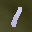
Label: 1